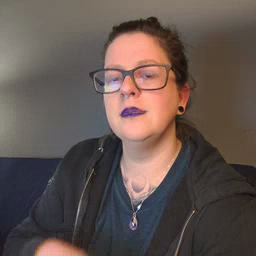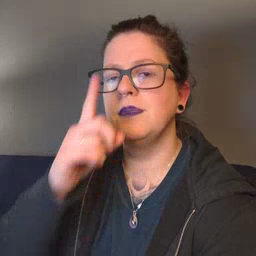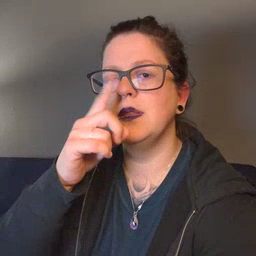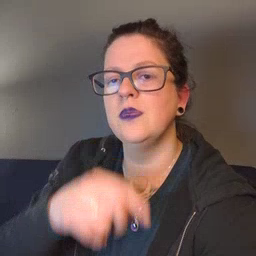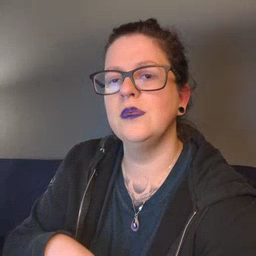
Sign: mouse